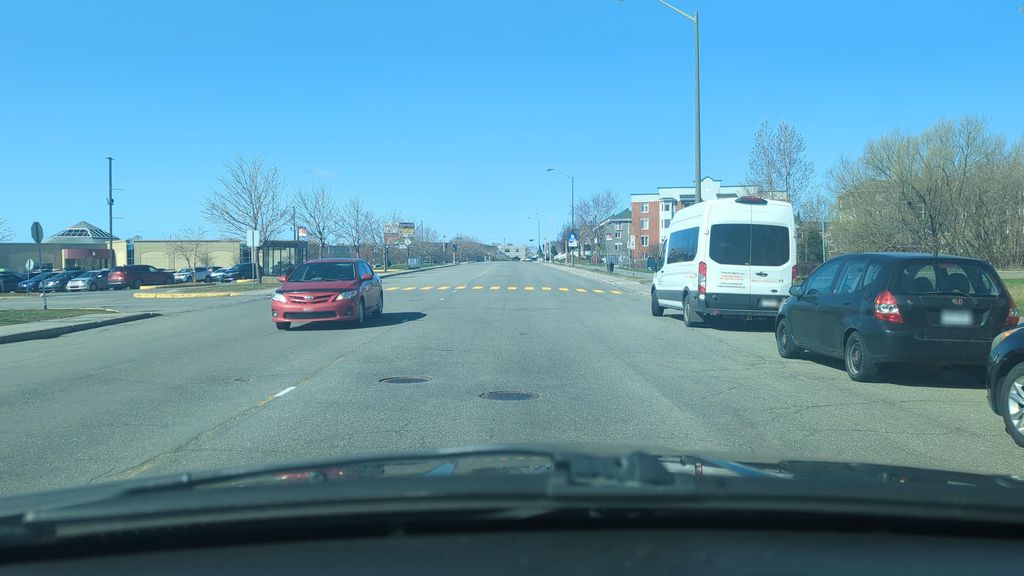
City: quebec_city